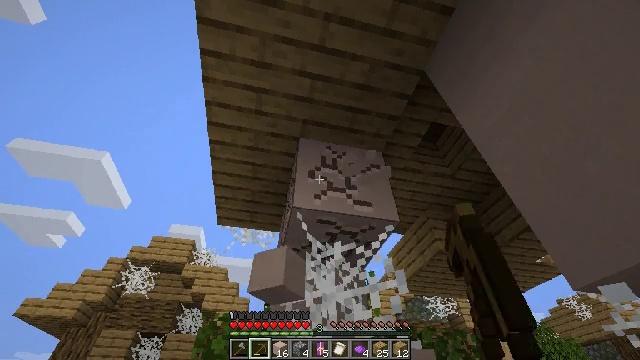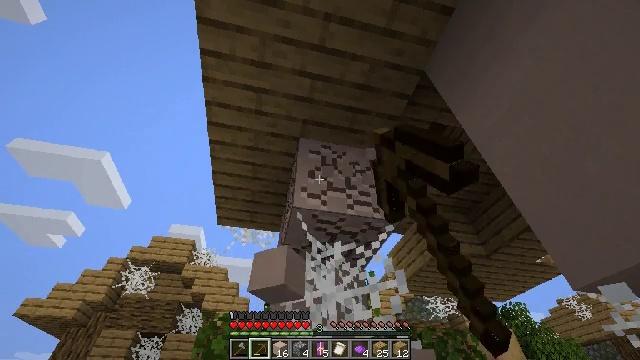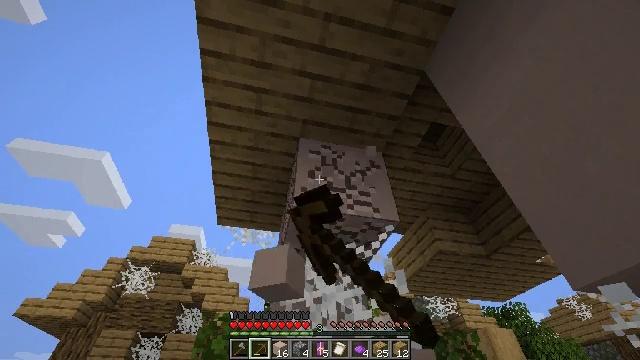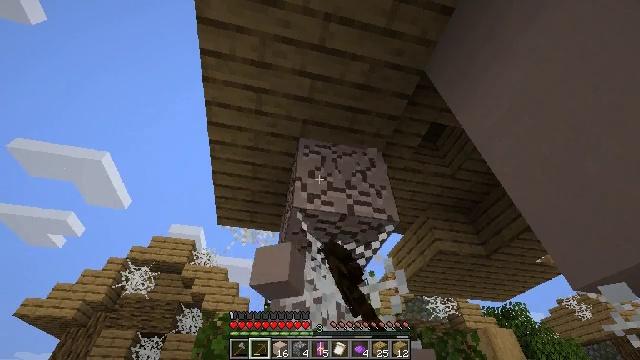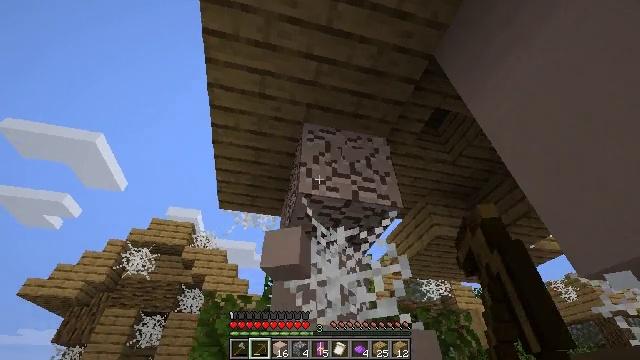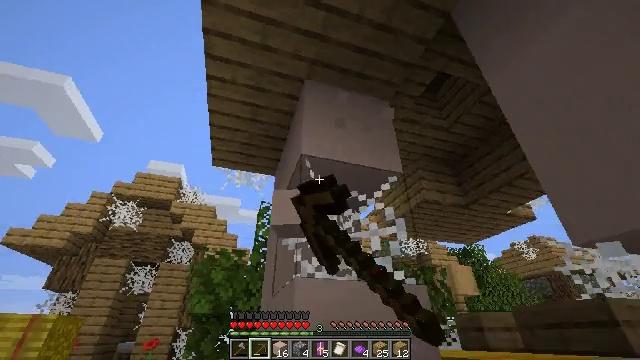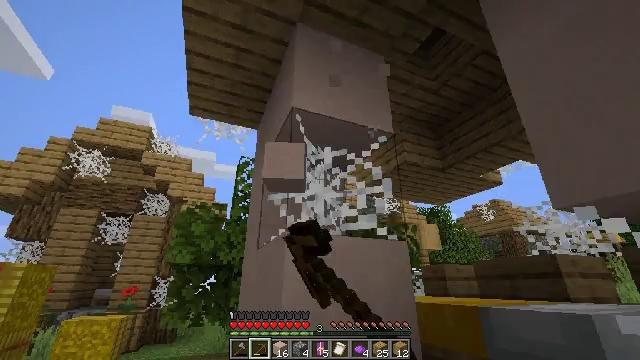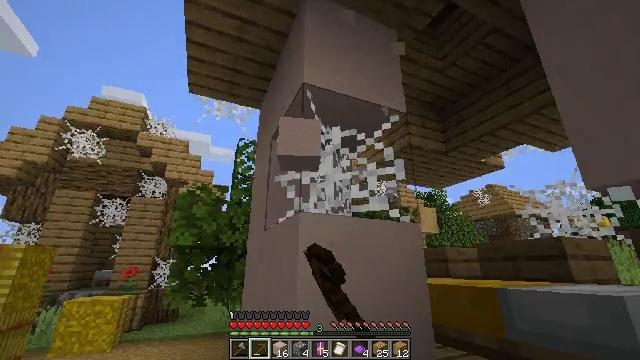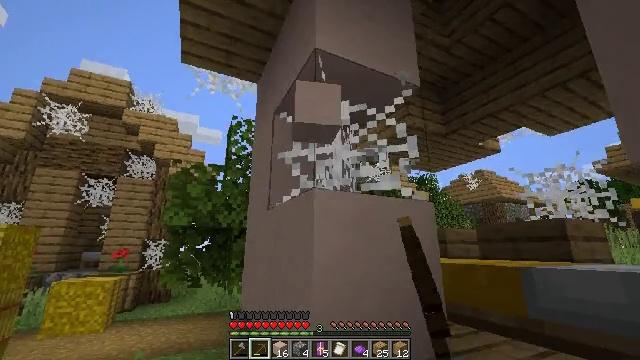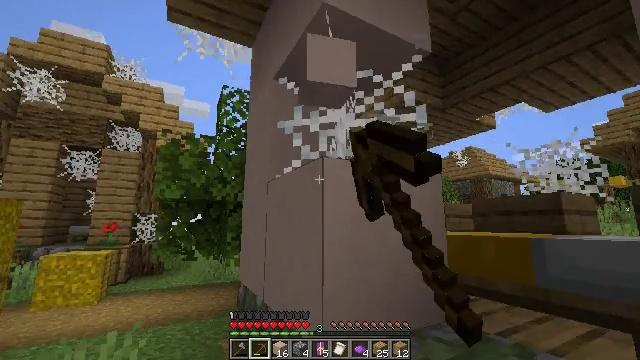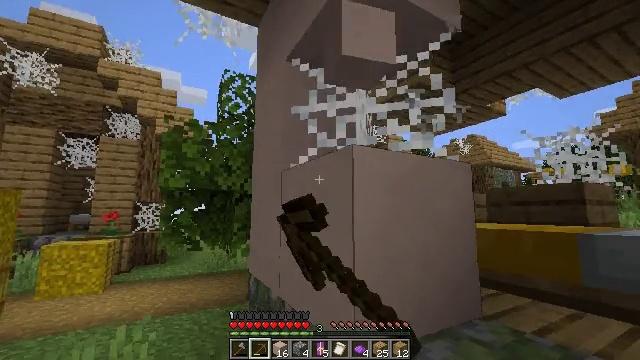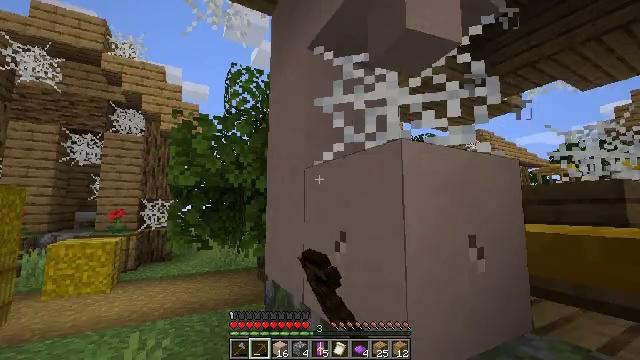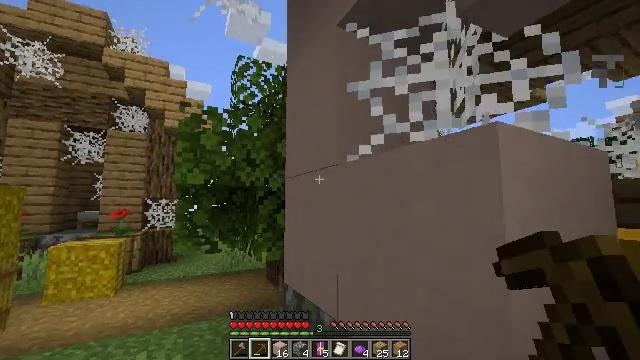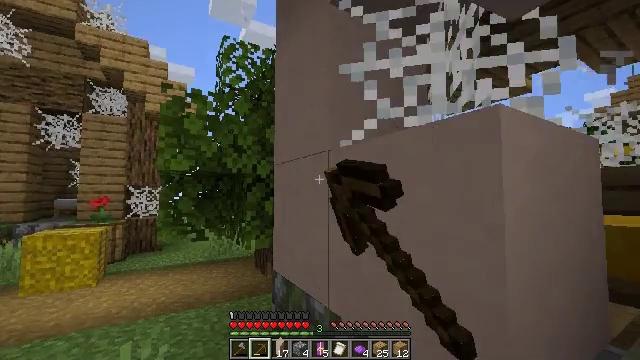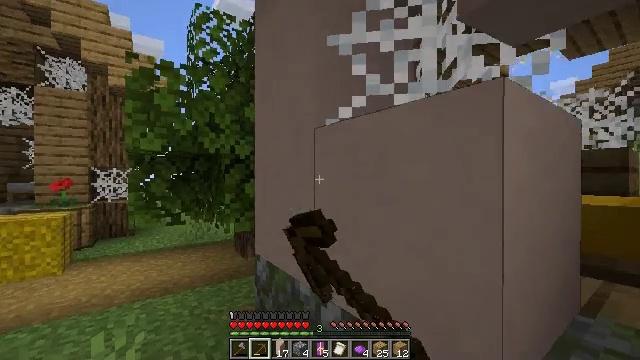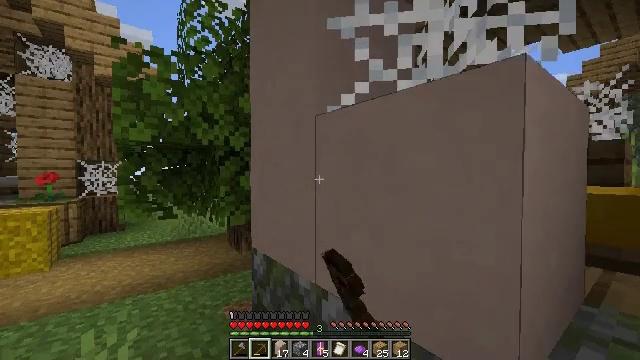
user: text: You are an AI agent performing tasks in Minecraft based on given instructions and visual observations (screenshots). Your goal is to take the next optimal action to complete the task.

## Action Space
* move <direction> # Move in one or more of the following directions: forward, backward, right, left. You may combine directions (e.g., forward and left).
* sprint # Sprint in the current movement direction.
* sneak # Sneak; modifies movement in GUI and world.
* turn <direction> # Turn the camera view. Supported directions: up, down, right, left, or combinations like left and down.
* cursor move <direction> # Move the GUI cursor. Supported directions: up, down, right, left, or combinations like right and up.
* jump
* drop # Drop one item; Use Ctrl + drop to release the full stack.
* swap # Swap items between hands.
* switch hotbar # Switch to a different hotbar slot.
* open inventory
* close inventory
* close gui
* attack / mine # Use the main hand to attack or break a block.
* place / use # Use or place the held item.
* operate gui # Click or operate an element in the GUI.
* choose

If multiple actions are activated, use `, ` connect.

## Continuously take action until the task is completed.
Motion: motion action
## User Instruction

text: Pick up white terracotta by mining.
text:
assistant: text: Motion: attack / mine
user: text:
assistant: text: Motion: attack / mine
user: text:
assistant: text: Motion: attack / mine
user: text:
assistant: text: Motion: move left, turn down, attack / mine
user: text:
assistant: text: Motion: move left, turn right and down, attack / mine
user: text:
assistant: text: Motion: move forward and move left, turn right and down, attack / mine
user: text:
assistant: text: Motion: move forward and move left, turn down, attack / mine
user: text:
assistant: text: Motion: move forward and move left, turn right and down, attack / mine
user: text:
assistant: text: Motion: move forward and move left, turn right and down, attack / mine
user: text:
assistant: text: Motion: move forward and move left, turn down, attack / mine
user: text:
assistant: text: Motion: move forward and move left, attack / mine
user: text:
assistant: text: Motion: move forward, attack / mine
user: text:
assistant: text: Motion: turn right and down, attack / mine
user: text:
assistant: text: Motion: turn right and down, attack / mine
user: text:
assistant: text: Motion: turn right and down, attack / mine
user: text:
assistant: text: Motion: attack / mine
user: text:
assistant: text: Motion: attack / mine
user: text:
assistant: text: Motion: attack / mine
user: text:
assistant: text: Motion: attack / mine
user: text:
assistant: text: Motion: attack / mine
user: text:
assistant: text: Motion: attack / mine
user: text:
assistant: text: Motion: attack / mine
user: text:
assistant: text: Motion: attack / mine
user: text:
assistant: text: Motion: attack / mine
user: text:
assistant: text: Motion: attack / mine
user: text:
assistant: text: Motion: attack / mine
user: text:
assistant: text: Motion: attack / mine
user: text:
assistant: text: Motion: attack / mine
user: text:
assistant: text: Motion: attack / mine
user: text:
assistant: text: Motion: attack / mine